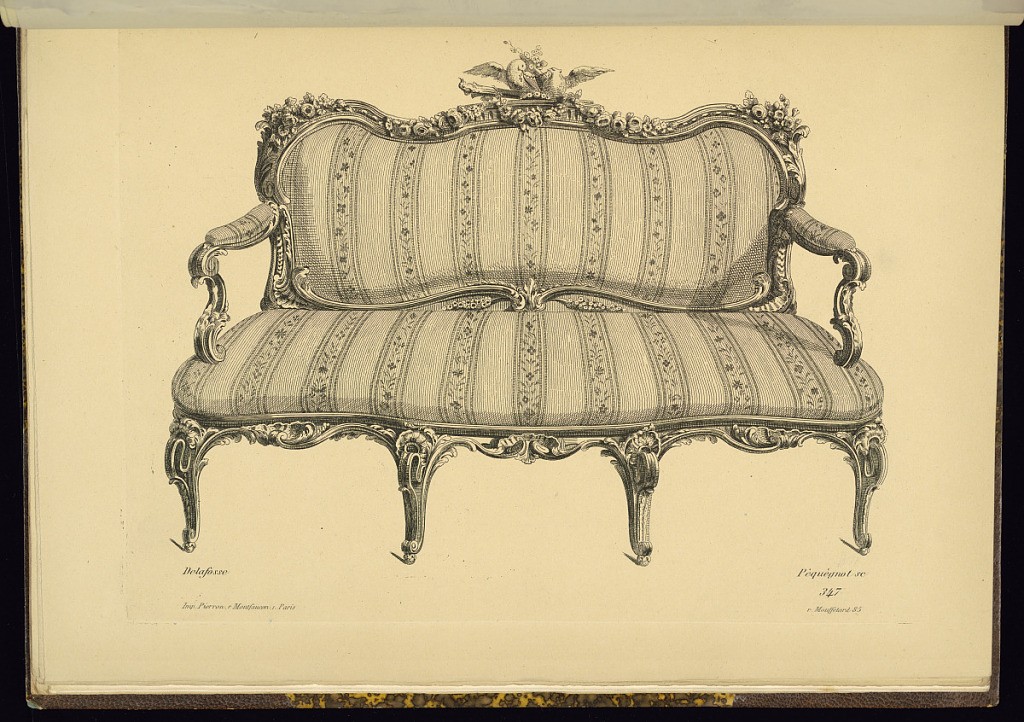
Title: Design for a Sofa
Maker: Jean-Charles Delafosse, French, 1734 – 1789
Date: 1849–66
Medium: Etching on paper
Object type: Print
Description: Design for an upholstered sofa with a carved frame featuring festoons of flowers, birds, scrolling acanthus leaves, and shells. The plate is signed with the printmaker, publisher, and original designer, and numbered.